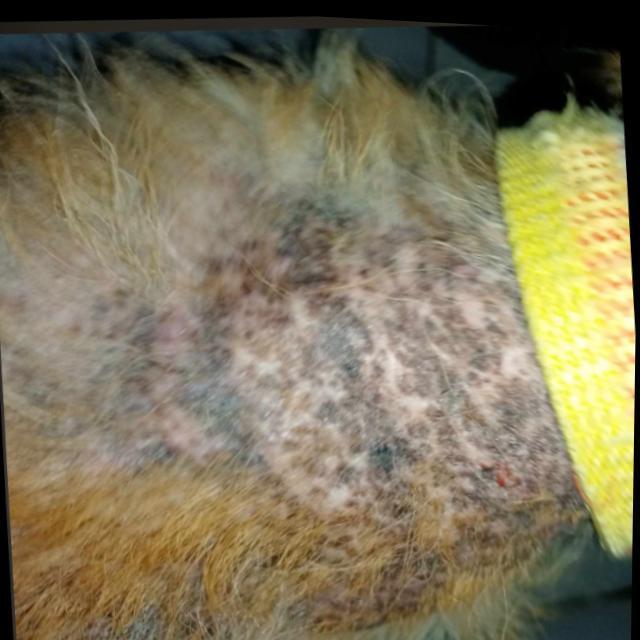
Canine demodicosis (Demodex mange) — caused by Demodex canis mites. Presents with alopecia, follicular papules, pustules, and comedones. Often localized on face and forelimbs.